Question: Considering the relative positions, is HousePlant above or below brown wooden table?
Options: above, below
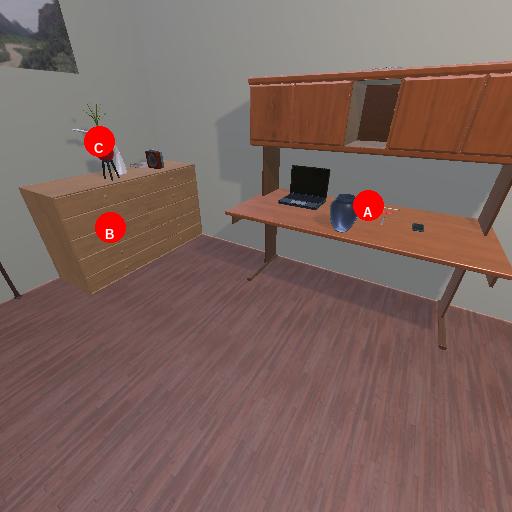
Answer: above